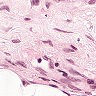
Metastatic tissue present: no